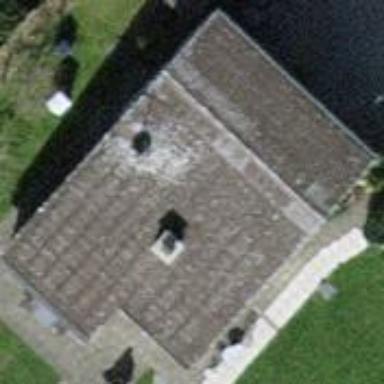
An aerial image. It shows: Detached building with saltbox roof shape.